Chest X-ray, AP view. Patient: 57 years old, sex M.
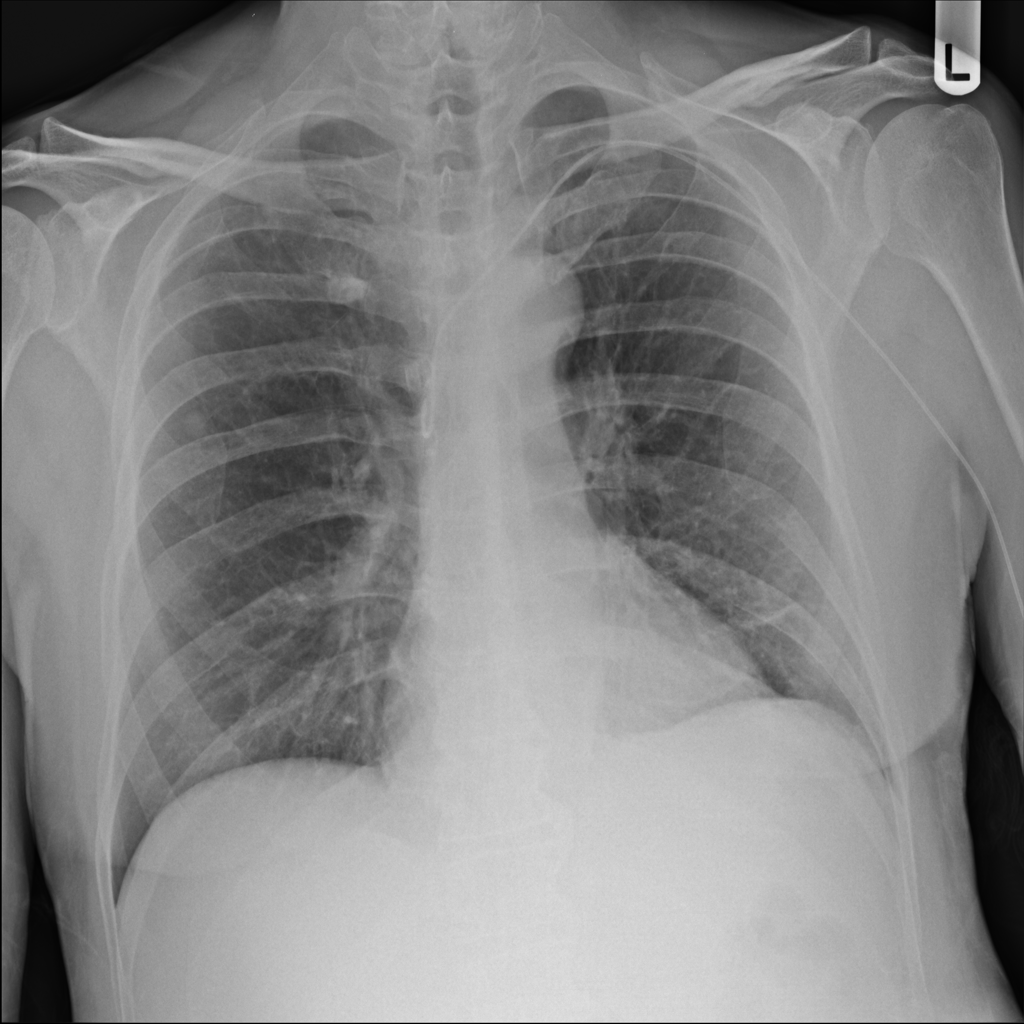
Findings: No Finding